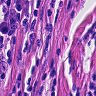
Metastatic tissue present: yes